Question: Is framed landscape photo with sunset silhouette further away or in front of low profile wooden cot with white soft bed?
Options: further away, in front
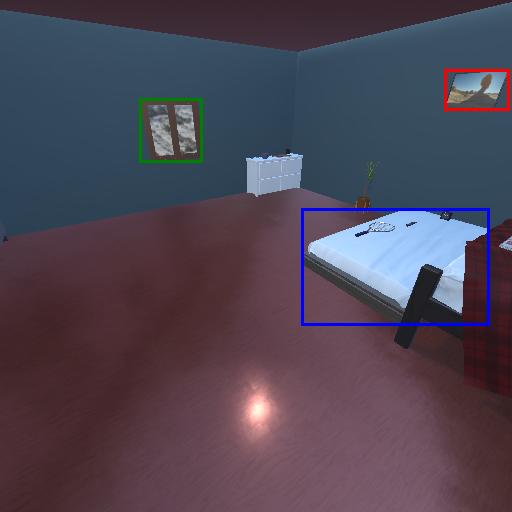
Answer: further away